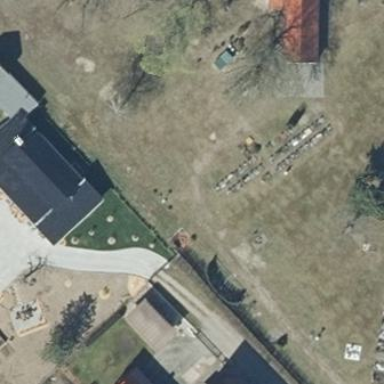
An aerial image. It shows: Fence surrounding graveyard.